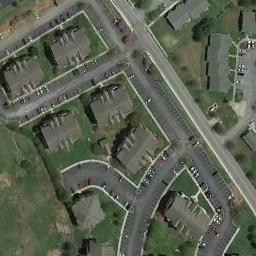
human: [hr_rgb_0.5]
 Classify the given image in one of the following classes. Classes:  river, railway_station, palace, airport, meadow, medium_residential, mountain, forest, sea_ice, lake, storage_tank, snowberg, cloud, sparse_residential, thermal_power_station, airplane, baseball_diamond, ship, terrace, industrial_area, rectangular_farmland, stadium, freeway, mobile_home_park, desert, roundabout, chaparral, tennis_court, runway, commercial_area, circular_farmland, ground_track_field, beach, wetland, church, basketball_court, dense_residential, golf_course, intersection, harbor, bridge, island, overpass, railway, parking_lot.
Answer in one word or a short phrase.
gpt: medium_residential